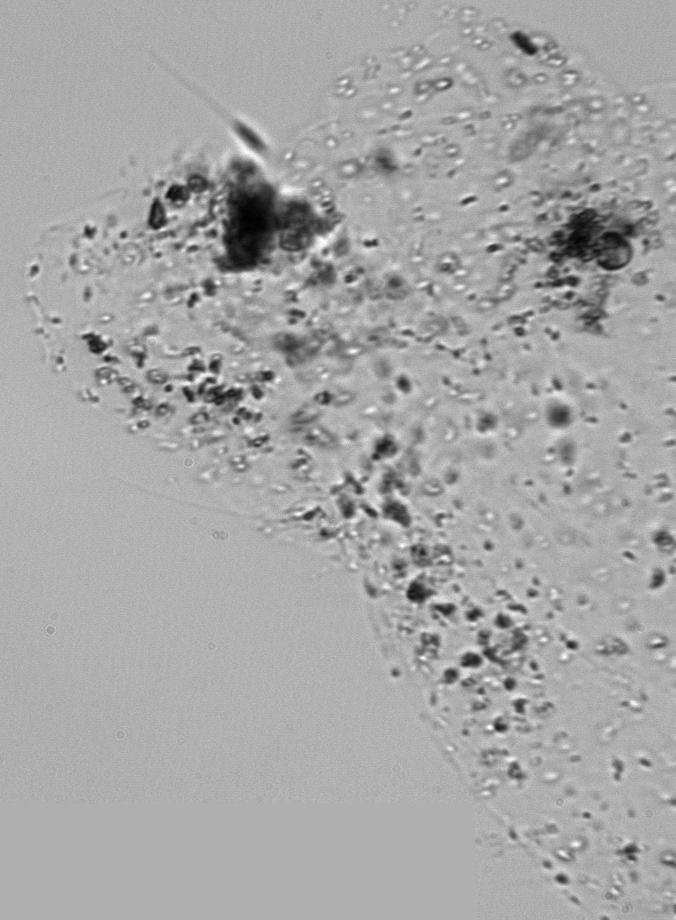
Label: Phaeocystis